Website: bh-photo
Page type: customer-info-address
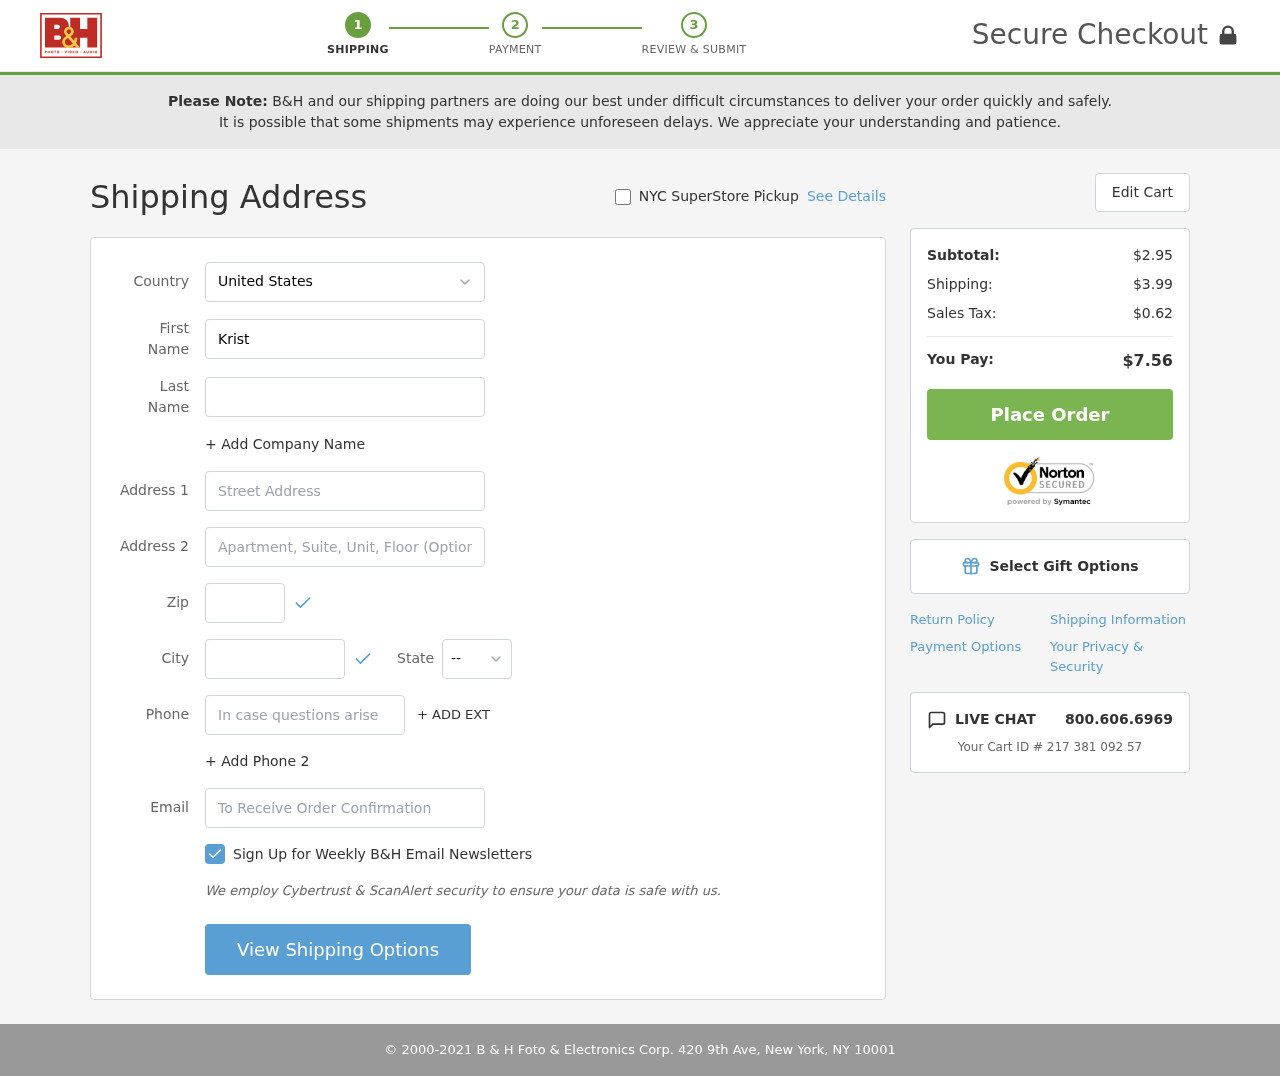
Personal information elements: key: PII_CITY
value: South Ryan
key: PII_COUNTRY
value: United States
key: PII_EMAIL
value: kwright@yahoo.com
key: PII_FIRSTNAME
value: Kristine
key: PII_LASTNAME
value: Wright
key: PII_PHONE
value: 9737414340
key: PII_POSTCODE
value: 02278
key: PII_STATE_ABBR
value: NH
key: PII_STREET
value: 57700 Jorge Fields
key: PII_STREET2
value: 668 David Pines
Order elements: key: ORDER_SUBTOTAL
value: $2.95
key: ORDER_SHIPPING_COST
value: $3.99
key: ORDER_TAX
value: $0.62
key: ORDER_TOTAL
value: $7.56
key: ORDER_ID
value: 217 381 092 57